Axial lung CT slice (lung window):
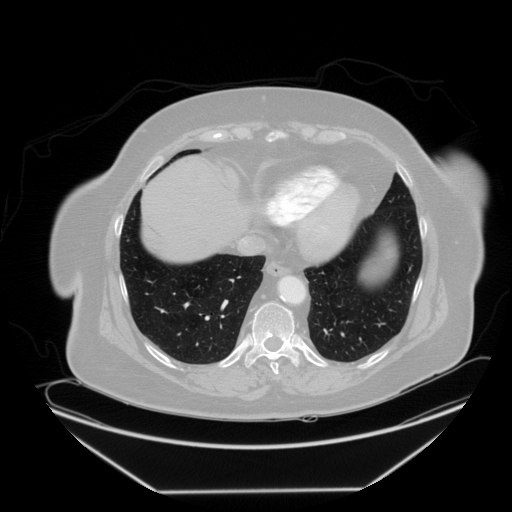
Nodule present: no